Question: I have a numpy array holding x/y values which are plotted later on:
'''
[
[1 2 3 4 5]
[2 4 6 8 10]
]
'''
holds x-values,
<URL> contains the corresponding y-alues.
Now I want to know which data points have neighbors in a specific range (e.g. 5),
so I did the following e.g. for point 0 (x=1, y=2):
'''
numpy.where(
(dat[0] > dat[0][0] - 5)
&
(dat[0] < dat[0][0] + 5)
&
(dat[1] > dat[1][0] - 5)
&
(dat[1] < dat[1][0] + 5)
)
'''
This works but the specified range/region is a square of size 10x10, I would like to have
a circle.
My next attempt was to filter data with a vector between the points (where the vector length has to be smaller than 5) which works fine with two points but I can not figure out the right numpy.where statement for this.
For two points it is simply:
'''
math.sqrt( (x_p1 - x_p2)**2 + (y_p1 - y_p2)**2 ) < 5
'''
But how does the equivalent numpy.where would look like?
I want to execute this on the whole array and not over and over again for just two points.
:

p1 is one point out of my data and I want to get all green points which are in the circle with the radius of 5, the red points should be filtered.
The above solution with the length of the vector only achieves this for two points, I want this to work on the whole array so that I can for-loop with numpy.where to get all neighbors < 5 for every point in the array.
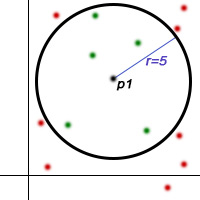
Answer: You could do it with complex numbers and make use of <URL>, then a for loop and broadcasting:
'''
a=np.array([1,2,3,4,5])
b=np.array([6,7,8,9,10])
c=[np.complex(x,y) for x,y in zip(a,b)]
for x in c:
c[np.abs(c-x)<5]
'''
Or if you want the co-ordinates rather than the values:
'''
for x in c:
np.where(np.abs(c-x)<5)
'''